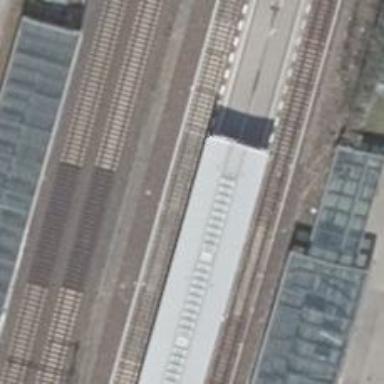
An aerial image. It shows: Close-up of railway platform edge.